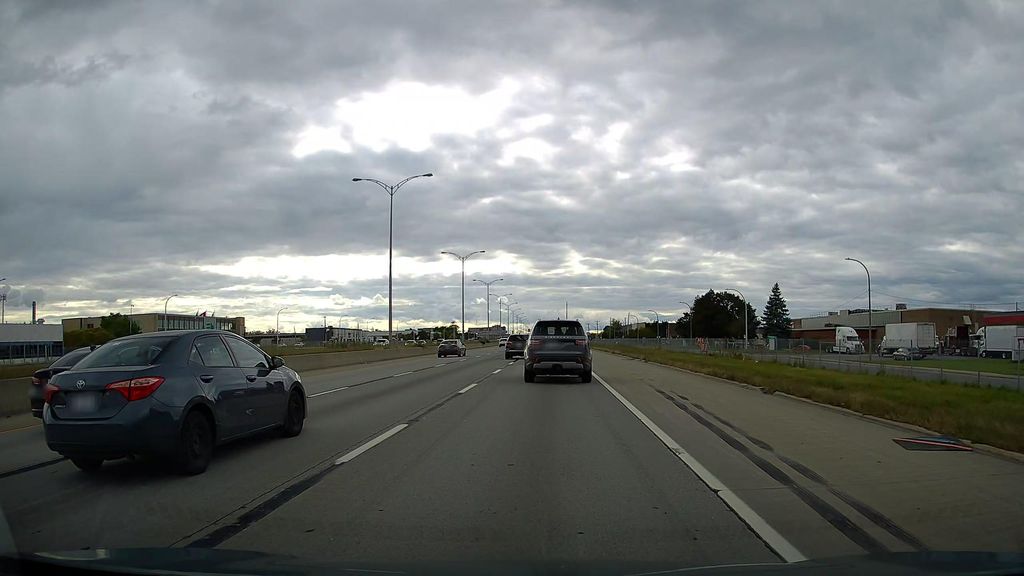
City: montreal